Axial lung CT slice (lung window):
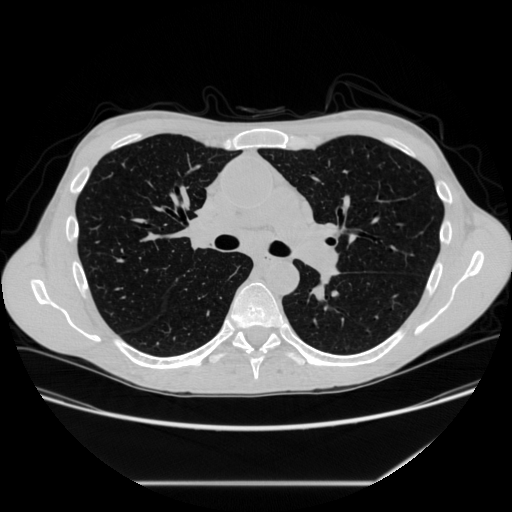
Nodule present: no